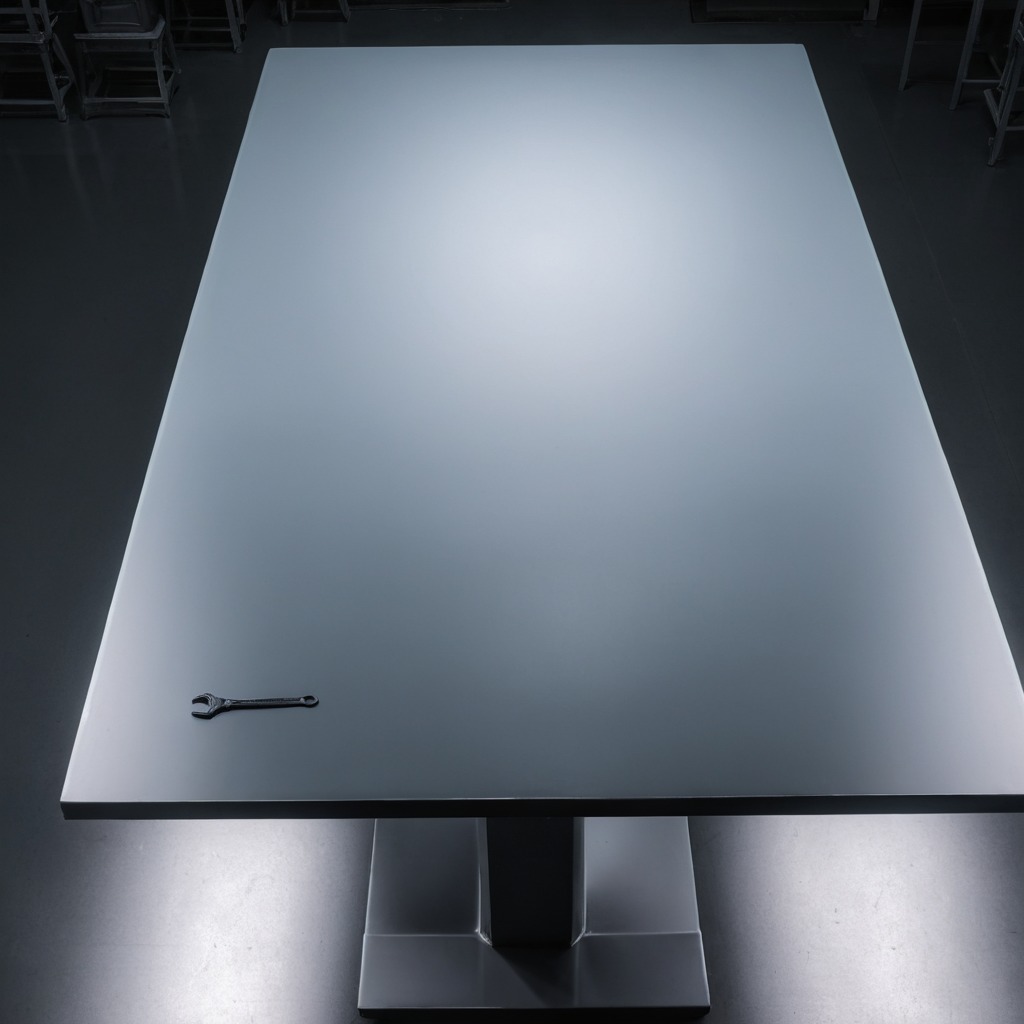
A wrench is lying on a clean empty table in the evening soft directional lighting on the tabletop realistic grain studio-quality clarity centered framing